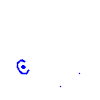
Particle: kaon